Aerial crown-view tile of a tropical tree (Barro Colorado Island, Panama), acquired 20250512:
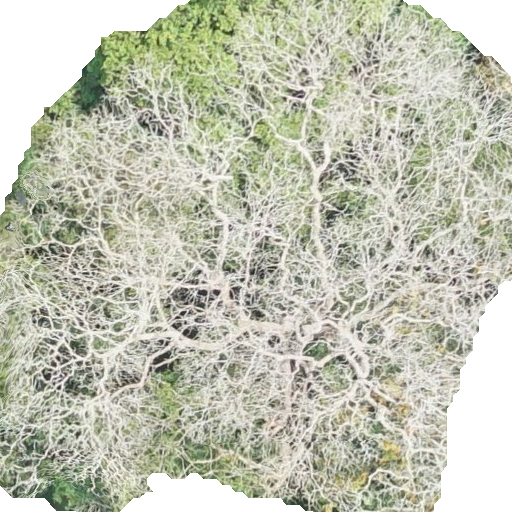
Species: Dipteryx oleifera
GBIF accepted scientific name: Dipteryx oleifera
Crown area: 361.258 m²